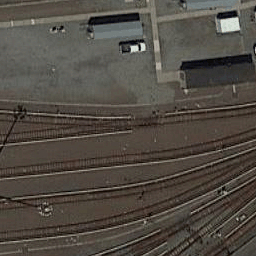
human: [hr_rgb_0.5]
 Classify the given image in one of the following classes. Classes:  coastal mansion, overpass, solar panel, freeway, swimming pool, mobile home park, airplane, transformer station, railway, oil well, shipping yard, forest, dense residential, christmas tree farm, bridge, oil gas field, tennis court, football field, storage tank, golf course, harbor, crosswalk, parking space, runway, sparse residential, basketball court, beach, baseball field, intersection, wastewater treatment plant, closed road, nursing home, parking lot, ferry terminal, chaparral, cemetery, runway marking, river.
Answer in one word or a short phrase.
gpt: railway